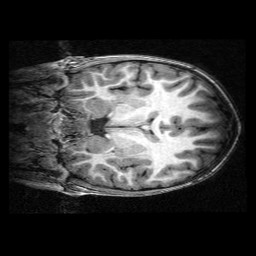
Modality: T1w
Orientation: coronal
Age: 9
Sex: female
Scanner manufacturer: siemens
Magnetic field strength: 3 T
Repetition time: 2.3 s
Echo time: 0.00336 s